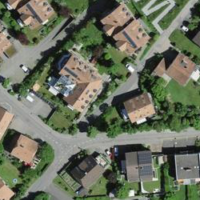
EUNIS habitat code: 54
Species observed at this site:
Cardamine pratensis
Campanula persicifolia